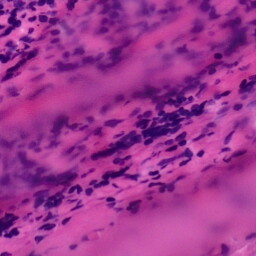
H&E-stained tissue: Tonsil